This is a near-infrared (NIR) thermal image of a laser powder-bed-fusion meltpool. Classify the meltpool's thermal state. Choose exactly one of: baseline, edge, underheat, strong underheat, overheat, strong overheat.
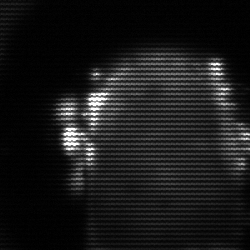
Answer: baseline